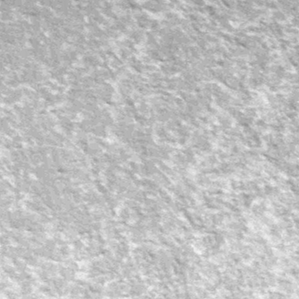
Label: frost